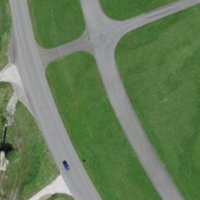
EUNIS habitat code: 55
Species observed at this site:
Plantago media